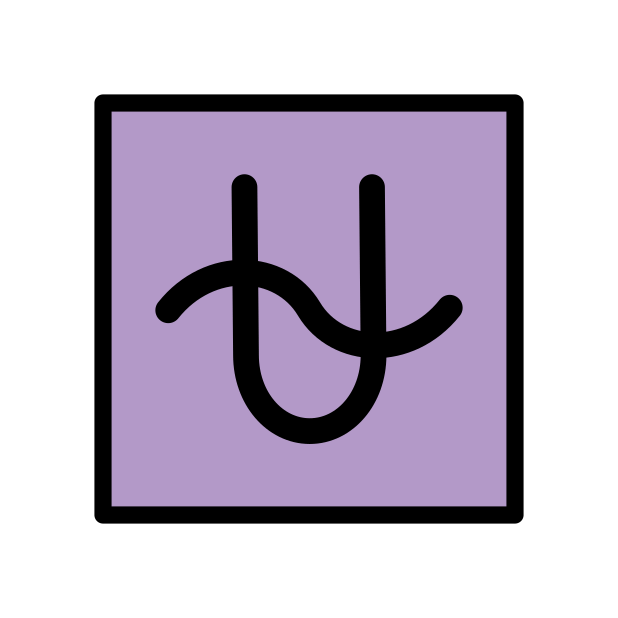
Emoji: ⛎
Name: ophiuchus
Unicode: 0x26ce